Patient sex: M
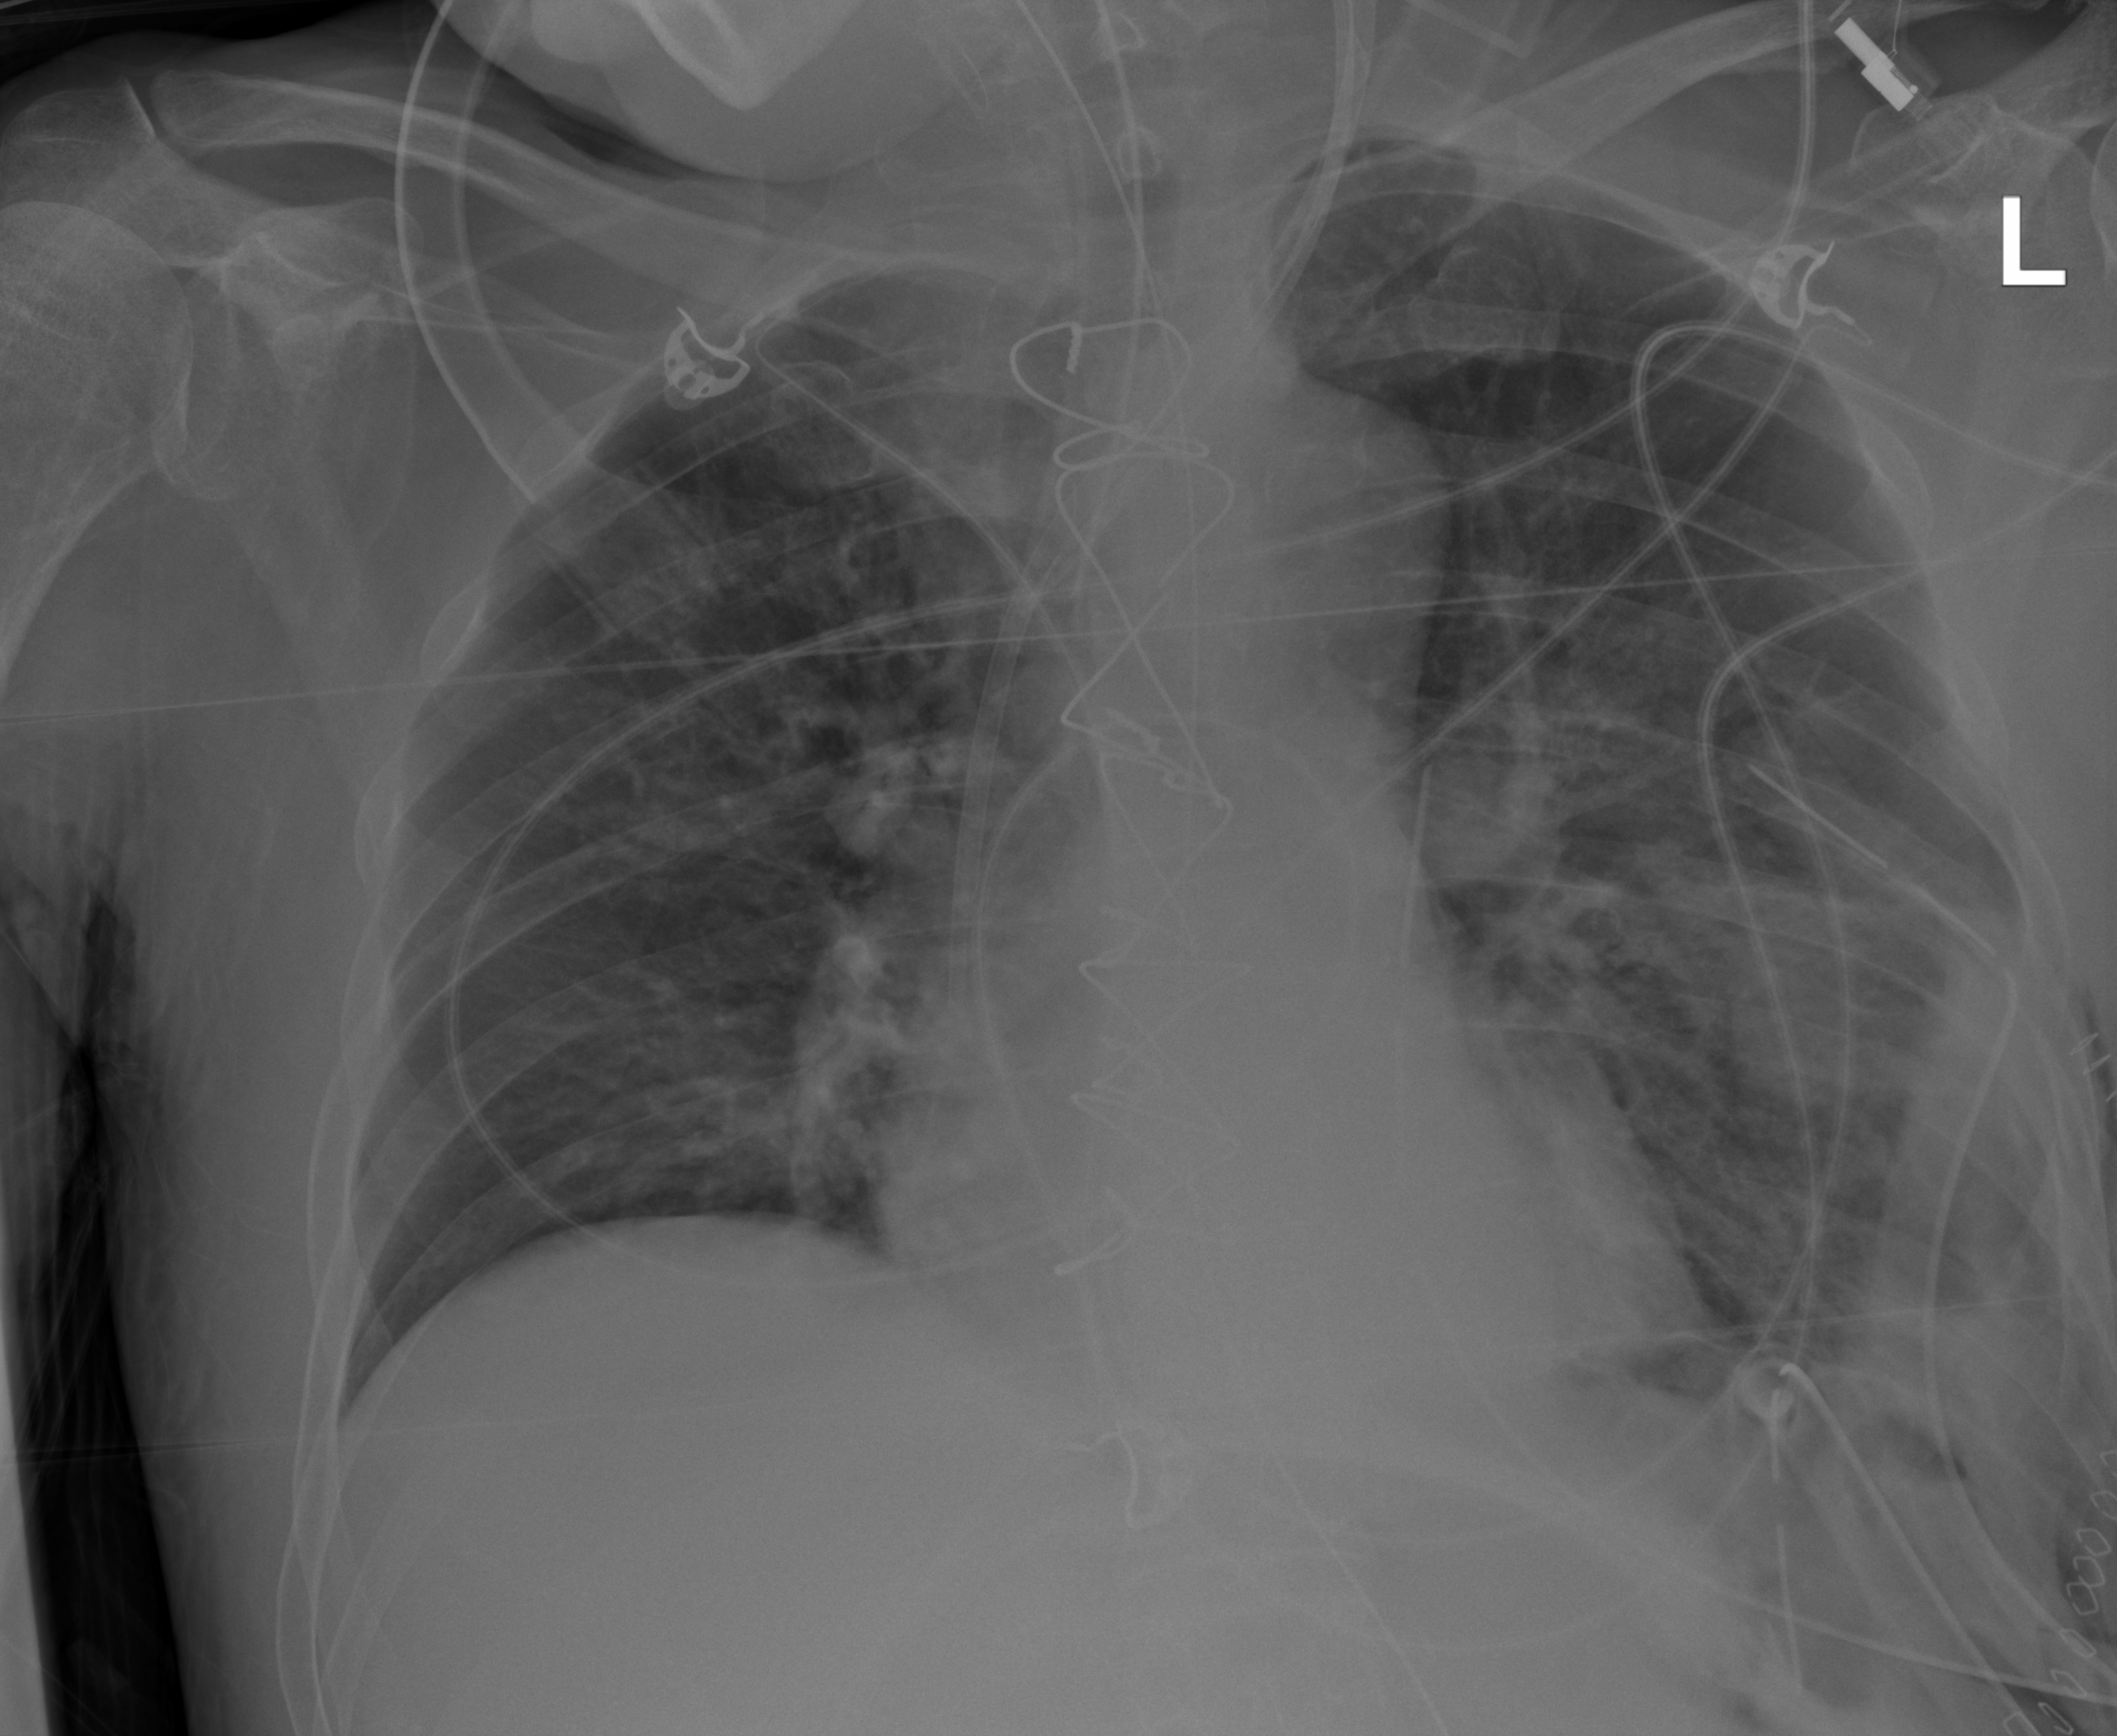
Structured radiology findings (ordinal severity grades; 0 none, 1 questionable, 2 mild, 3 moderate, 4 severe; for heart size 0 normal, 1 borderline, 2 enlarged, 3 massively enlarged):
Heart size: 0
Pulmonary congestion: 0
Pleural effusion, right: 0
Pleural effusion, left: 0
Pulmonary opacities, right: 2
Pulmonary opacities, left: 3
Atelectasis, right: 2
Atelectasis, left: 3